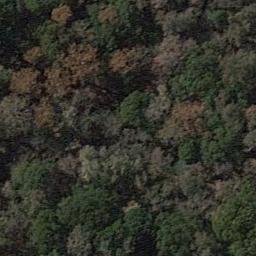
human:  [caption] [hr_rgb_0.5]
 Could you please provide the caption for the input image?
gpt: The forest is consist of yellow and green trees .

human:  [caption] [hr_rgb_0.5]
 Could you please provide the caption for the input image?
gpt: The forest has a lot of dense yellow trees and green trees .

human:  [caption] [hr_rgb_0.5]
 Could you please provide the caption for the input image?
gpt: There are some crisscross paths on this land .

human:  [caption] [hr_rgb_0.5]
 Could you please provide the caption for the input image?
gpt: Many trees with yellow and green leaves are in a forest .

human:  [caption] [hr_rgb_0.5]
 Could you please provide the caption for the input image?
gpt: A forest with many brown trees and green trees .